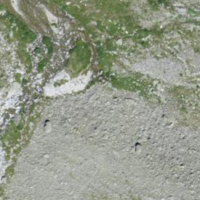
EUNIS habitat code: 48
Species observed at this site:
Dactylorhiza maculata
Gentiana bavarica